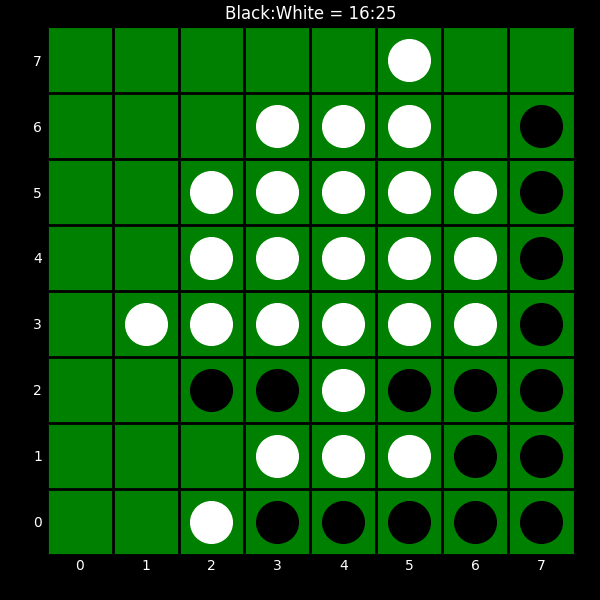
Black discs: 16
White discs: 25